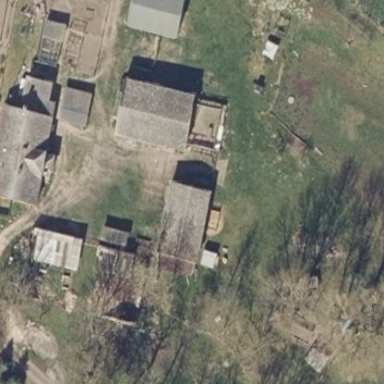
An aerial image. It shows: Farmyard area.